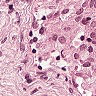
Metastatic tissue present: no